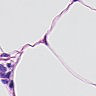
Metastatic tissue present: no